Question: I want in PHP a function or class/method thats return an array of a generate path in a grid (9x9) see . This are the condition:
- - - - -
- - -
If you need extra information or something is not clear? please ask me. Thanks!
code: empty grid:
'''
array(
array(0, 0, 0, 0, 0, 0, 0, 0, 0),
array(0, 0, 0, 0, 0, 0, 0, 0, 0),
array(0, 0, 0, 0, 0, 0, 0, 0, 0),
array(0, 0, 0, 0, 0, 0, 0, 0, 0),
array(0, 0, 0, 0, 0, 0, 0, 0, 0),
array(0, 0, 0, 0, 0, 0, 0, 0, 0),
array(0, 0, 0, 0, 0, 0, 0, 0, 0),
array(0, 0, 0, 0, 0, 0, 0, 0, 0),
array(0, 0, 0, 0, 0, 0, 0, 0, 0),
)
'''
code: grid with path (1 = start, 8 = end):
'''
array(
array(0, 0, 0, 0, 0, 0, 0, 0, 0),
array(0, 0, 0, 0, 3, 0, 2, 0, 0),
array(0, 0, 0, 0, 0, 0, 0, 0, 0),
array(6, 0, 0, 7, 0, 0, 0, 0, 0),
array(0, 0, 0, 0, 0, 0, 0, 0, 0),
array(0, 0, 0, 0, 0, 0, 0, 0, 0),
array(0, 0, 0, 8, 0, 0, 1, 0, 0),
array(5, 0, 0, 0, 4, 0, 0, 0, 0),
array(0, 0, 0, 0, 0, 0, 0, 0, 0),
)
'''

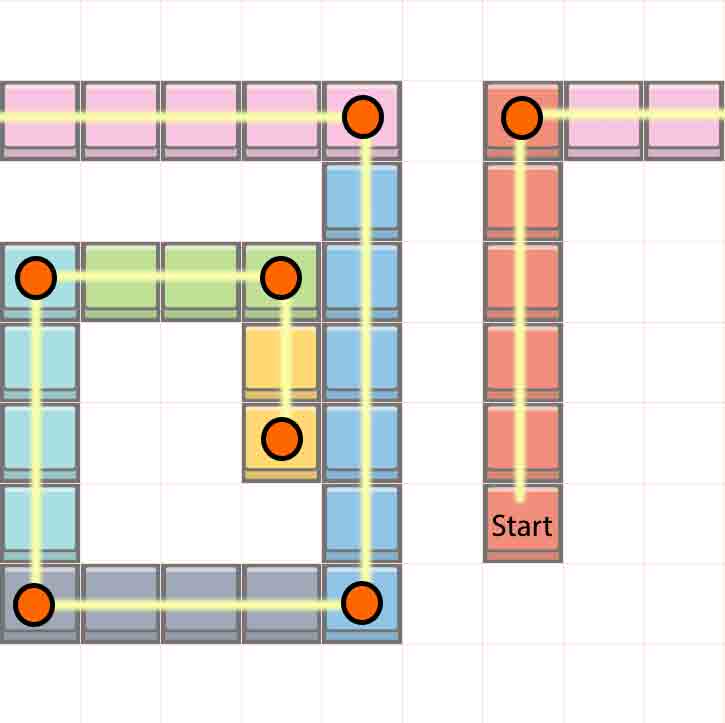
Answer: This should get you started (Placed a demo @ <URL>
Please forgive the alternate syntax, I hate braces.
'''
<style>
td {
width: 30px;
height: 30px;
font-size: 15px;
text-align: center;
}
td.S {
color: black;
background-color: orange;
}
td.D {
color: black;
background-color: #44c;
}
td.R {
color: black;
background-color: #c44;
}
td.U {
color: black;
background-color: #cc4;
}
td.L {
color: black;
background-color: #4c4;
}
td.E {
color: black;
background-color: #c4c;
}
</style>
<?php
$data = pathField(50, 25, 50, 10);
dumpField($data['FIELD']);
dumpCoor($data['COOR']);
/**
* @param int $width Width of the playing field
* @param int $height Height of the playing field
* @param null $steps Number of direction changes
* @param int $legChange Odds of changing direction (1-99)
* #param null $minLegLength Minimum length of a straight line (or until it hits a wall)
* @param null $startX Start X Position
* @param null $startY Start Y Position
* @return array
*/
function pathField($width = 10, $height = 10, $steps = null, $legChange = 50, $minLegLength = 3, $startX = null, $startY = null)
{
$coord = array(); // Coordinates where direction was changed
if (!$startX):
$startX = rand(1, $width); // Random X start position
endif;
if (!$startY):
$startY = rand(1, $height); // Random Y start position
endif;
if (!$steps):
$steps = $width * $height; // Will cause run until "painted in a corner"
endif;
$coord[] = array('X' => $startX, 'Y' => $startY); // Set First/Start coordinate
$field = array_fill(1, $height, array_fill(1, $width, null)); // Create the empty playing field
$field[$startY][$startX] = 'S'; // Flag start position
$pos = array('X' => $startX, 'Y' => $startY, 'D' => null, 'L' => $minLegLength + 1); // Set current position
while (count($coord) < $steps): // Go until we have enough steps
$go = array ( // Calculate the directions positions for
'left' => (($pos['X'] - 1) < 1) ? $width : ($pos['X'] - 1), // Left
'right' => (($pos['X'] + 1) > $width) ? 1 : ($pos['X'] + 1), // Right
'up' => (($pos['Y'] - 1) < 1) ? $height : ($pos['Y'] - 1), // Up
'down' => (($pos['Y'] + 1) > $height) ? 1 : ($pos['Y'] + 1), // Down
);
$validMoves = array(); // Reset valid moves
if ($field[$pos['Y']][$go['left']] == null): // Check if we can move left
$validMoves['L'] = array(
'X' => $go['left'],
'Y' => $pos['Y'],
'D' => 'L',
'P' => rand(1,$width)
);
endif;
if ($field[$pos['Y']][$go['right']] == null): // Check if we can move right
$validMoves['R'] = array(
'X' => $go['right'],
'Y' => $pos['Y'],
'D' => 'R',
'P' => rand(1,$width)
);
endif;
if ($field[$go['up']][$pos['X']] == null): // Check if we can move up
$validMoves['U'] = array(
'X' => $pos['X'],
'Y' => $go['up'],
'D' => 'U',
'P' => rand(1,$height)
);
endif;
if ($field[$go['down']][$pos['X']] == null): // Check if we can move down
$validMoves['D'] = array(
'X' => $pos['X'],
'Y' => $go['down'],
'D' => 'D',
'P' => rand(1,$height)
);
endif;
if (count($validMoves) == 0): // If there are no valid moves, it means...
break; // Painted myself into a corner!
endif;
// Keep going in the same direction or are we changing?
if (array_key_exists($pos['D'], $validMoves) && (($pos['L'] < $minLegLength) || (rand(1, 100) < $legChange))):
$moveDir = $validMoves[$pos['D']]; // Get Last Direction
$pos['L']++; // Increase Leg Length
else:
$moveDir = $validMoves[array_rand($validMoves, 1)]; // Get A Random Direction
endif;
// If we're changing directions record the point in the coordinate array
if ($moveDir['D'] != $pos['D']):
$coord[] = array(
'X' => $moveDir['X'],
'Y' => $moveDir['Y']
);
$pos['L'] = 1; // Reset leg Length
endif;
// Update our current position
$pos = array('X' => $moveDir['X'], 'Y' => $moveDir['Y'], 'D' => $moveDir['D'], 'L' => $pos['L']);
// Update the playing field
$field[$pos['Y']][$pos['X']] = $moveDir['D'];
endwhile;
$field[$pos['Y']][$pos['X']] = 'E'; // Flag the end point
return array('FIELD' => $field, 'COOR' => $coord); // Return the fields and the coors
}
function dumpCoor(array $coor)
{
foreach($coor as $point):
echo $point['X'] . ', ' . $point['Y'] . '<br>';
endforeach;
}
function dumpField(array $field)
{
$height = count($field);
$width = count($field[1]);
echo $width . 'x' . $height;
echo "<table border='1'>";
foreach ($field as $key => $row):
echo "<tr>";
foreach ($row as $key => $cell):
if ($cell):
echo "<td class="$cell">$cell</td>";
else:
echo "<td>&nbsp;</td>";
endif;
endforeach;
echo "</tr>";
endforeach;
echo "</table>";
}
'''